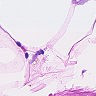
Metastatic tissue present: no